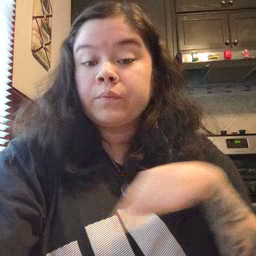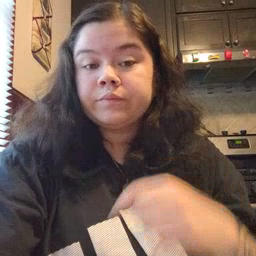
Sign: weus